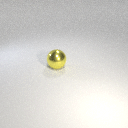
large yellow metal sphere